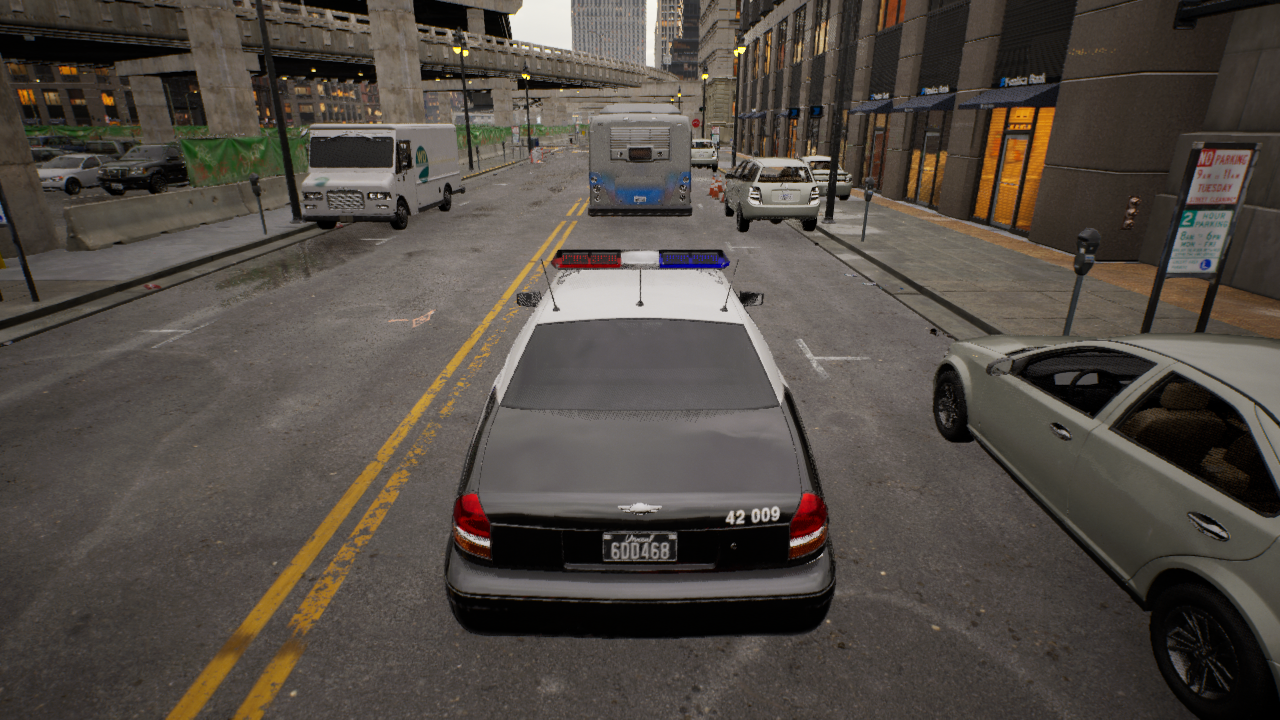
Venue: downtown
Lighting: golden hour
Vehicle rig: sedan